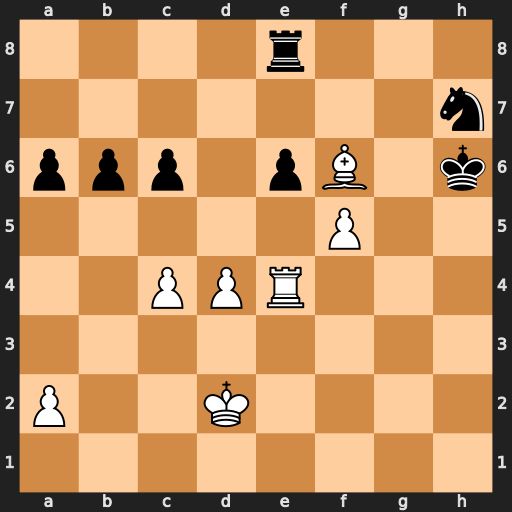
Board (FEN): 4r3/7n/ppp1pB1k/5P2/2PPR3/8/P2K4/8
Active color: w
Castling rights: -
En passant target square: -
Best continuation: Rh4#